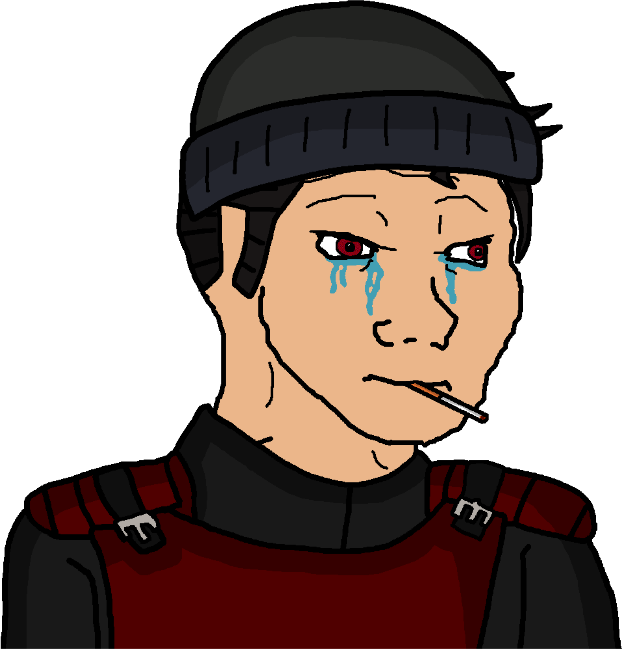
Label: 5_Crying_Wojak